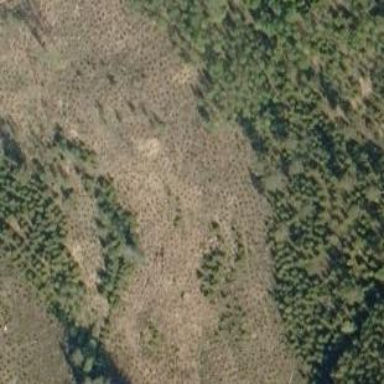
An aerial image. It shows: Clearcut area created by human activity.